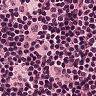
Metastatic tissue present: no